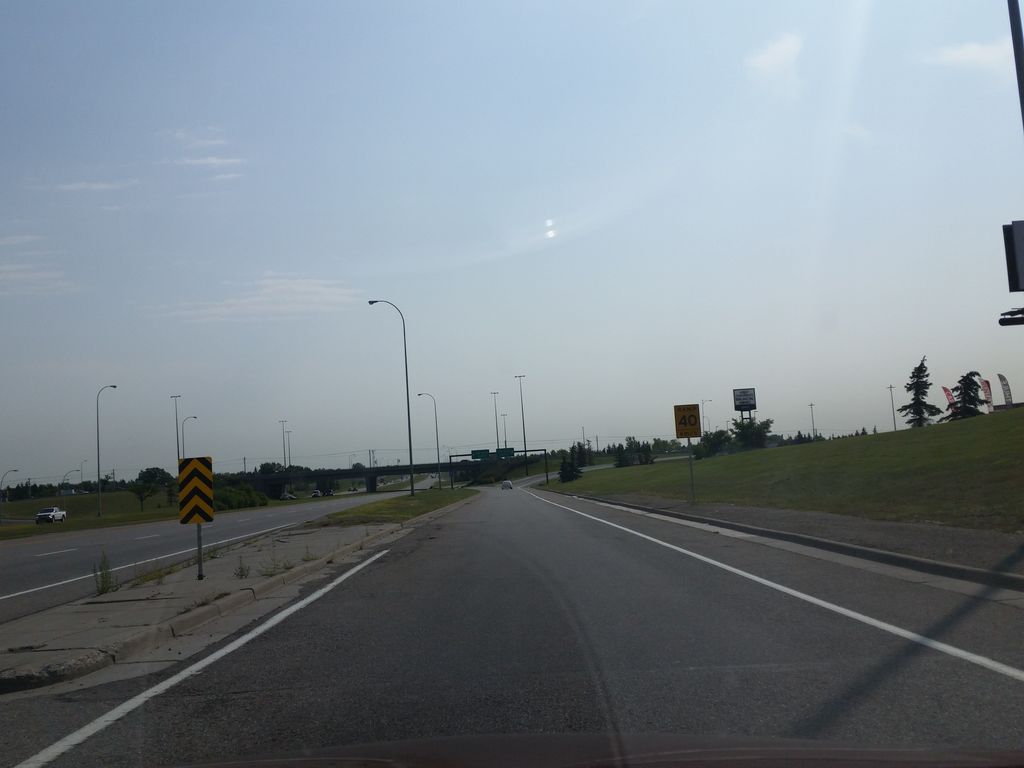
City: calgary